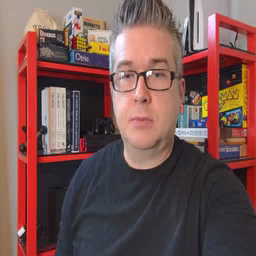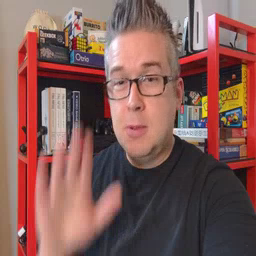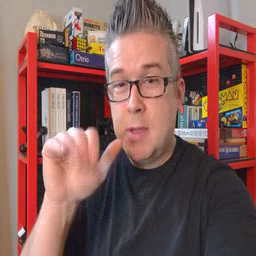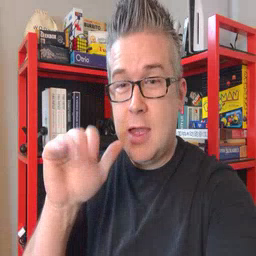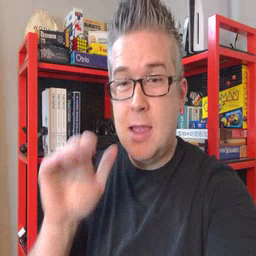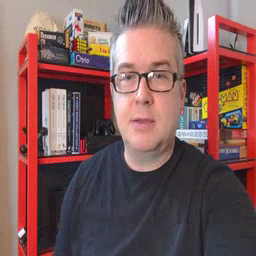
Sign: bye